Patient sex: F
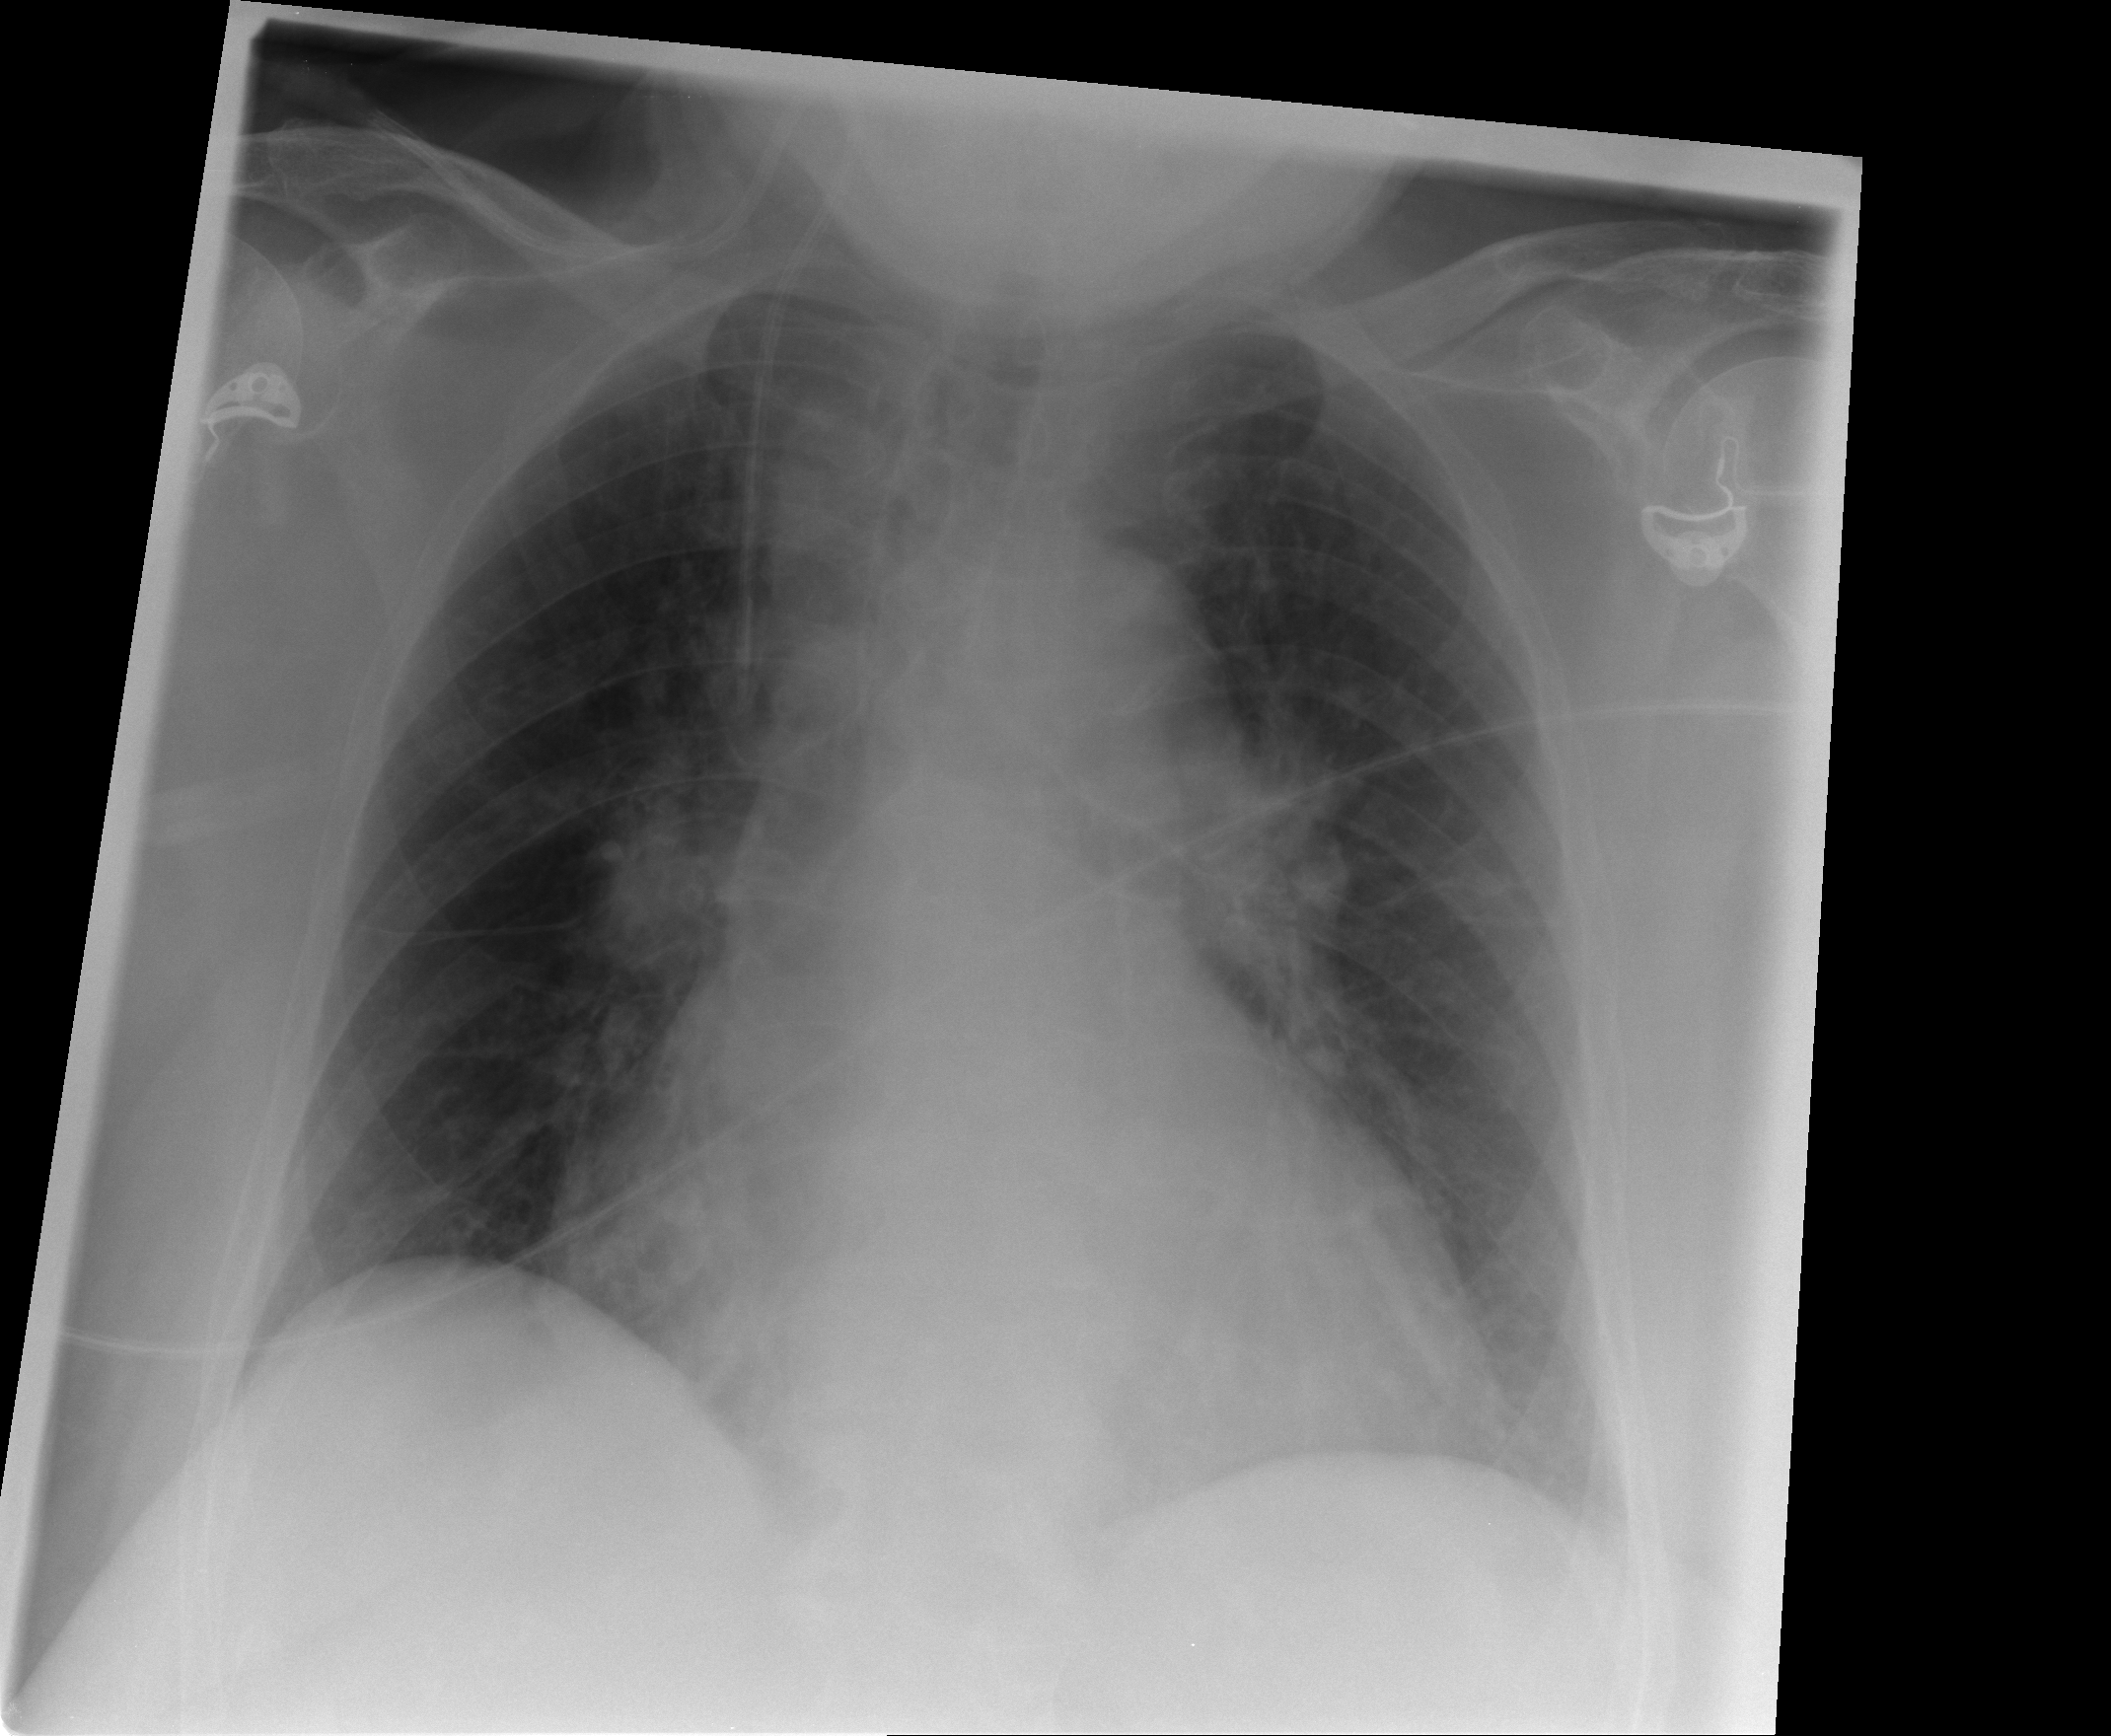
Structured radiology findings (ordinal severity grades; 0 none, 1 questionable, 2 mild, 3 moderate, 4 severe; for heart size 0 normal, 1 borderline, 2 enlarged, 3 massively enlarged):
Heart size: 2
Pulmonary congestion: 2
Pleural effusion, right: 0
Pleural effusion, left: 0
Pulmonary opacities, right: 0
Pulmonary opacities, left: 0
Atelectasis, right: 0
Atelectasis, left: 0